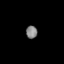
Tissue: lung
Cell type: T cells
Senescence score: 0.1344
Nuclear area (px): 141
Mean DAPI intensity: 130.199